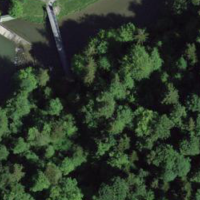
EUNIS habitat code: 44
Species observed at this site:
Calopteryx splendens
Fagus sylvatica